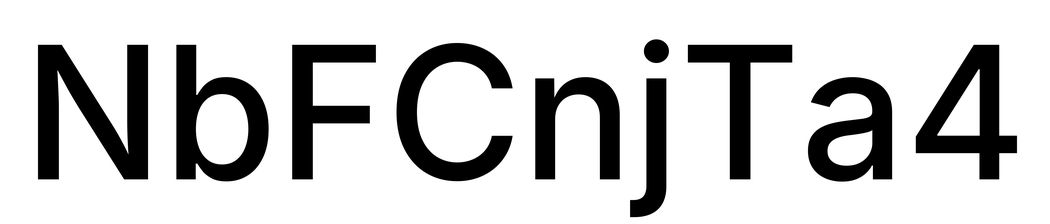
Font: Inter_Medium